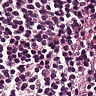
Metastatic tissue present: yes